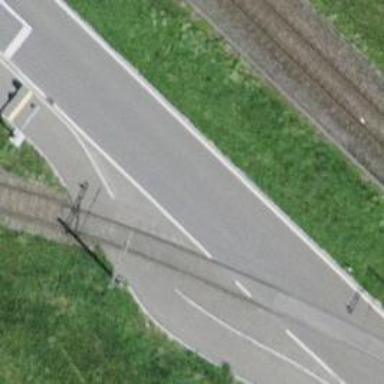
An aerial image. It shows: Rail spur service line with electrified contact lines for trains.